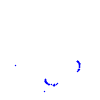
Particle: kaon